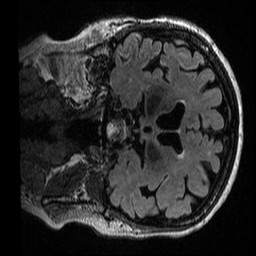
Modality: T2w
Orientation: coronal
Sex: female
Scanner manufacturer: ge
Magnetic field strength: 3 T
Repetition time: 6 s
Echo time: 0.129 s